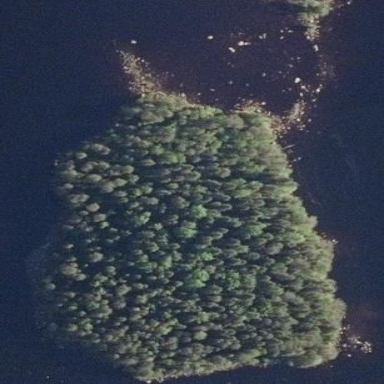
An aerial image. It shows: Islet covered with woodland.